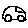
Label: car